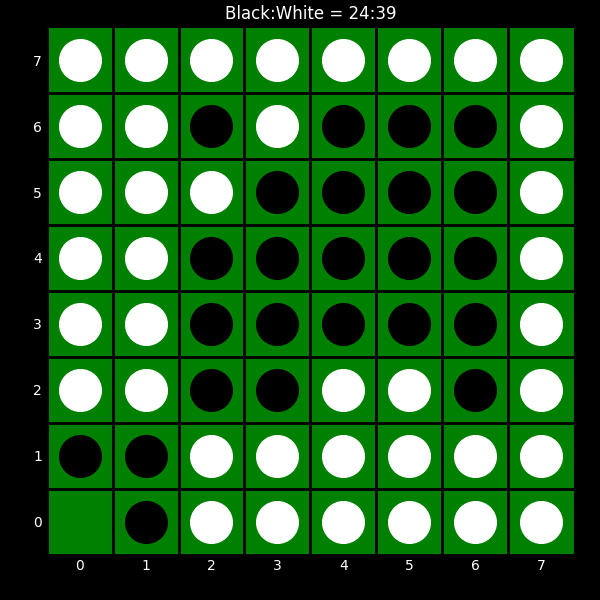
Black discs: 24
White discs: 39